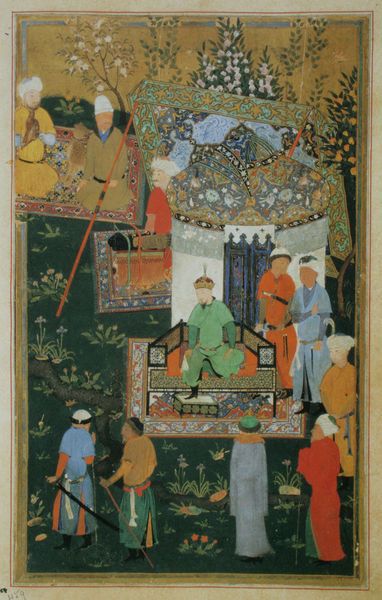
Titel: Timur verteilt Geschenke an eine Menge in Balkh anlässlich seiner Machtübernahme im April 1370
Standort: Baltimore
Institution: Johns Hopkins University, Milton S. Eisenhower Library, John Work Garrett Collection
Schlagwörter: baum, blau, feder, gemälde, himmel, mann, weiß, bäume, frauen, gelb, grün, landschaft, menschen, sitzen, blumen, braun, bunt, frau, hut, hüte, männer, rücken, schmuck, schwarz, szene, tür, blüten, dach, gebäude, gras, haus, rasen, rot, schloss, weg, wiese, leute, muster, teppich, mütze, mützen, kleidung, rahmen, bild, busch, büsche, sträucher, gewand, gold, stoff, gewänder, pflanzen, stock, früchte, garten, farbig, japan, schrank, sofa, komplementär, stab, farben, bank, schemel, figuren, kuppel, könig, thron, bett, teppiche, tor, eingang, gang, truhe, buch, orient, orientalisch, rechteck, asien, seite, illustration, schwert, schwerter, säbel, waffen, degen, herrscher, trohn, tron, gebet, fürst, chinesisch, china, kontraste, arabisch, stäbe, armlehnen, krieger, baldachin, pavillon, stange, sebel, teppisch, tunika, turban, pavillion, miniatur, wandbehang, arabien, islam, zelt, treffe, buchmalerei, kaftan, alexander, kimono, fernost, teppcih, koran, kalif, mongolei, jurte, trhon, senfte, gleichzeitig, teppicj, orientlisch, primär, rundzelt, stockst, garten gold